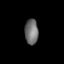
Tissue: lung
Cell type: Myeloid cells
Senescence score: 0.5704
Nuclear area (px): 335
Mean DAPI intensity: 110.809